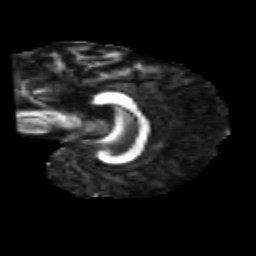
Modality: FA
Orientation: sagittal
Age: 22
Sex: female
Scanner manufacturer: siemens
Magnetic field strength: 3 T
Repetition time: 1.8 s
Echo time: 0.07 s